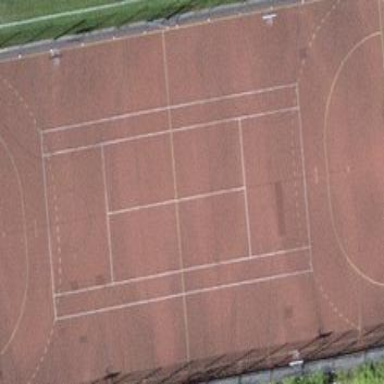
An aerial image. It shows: Tennis court in leisure pitch.